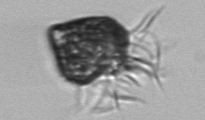
Label: Strombidium_morphotype2